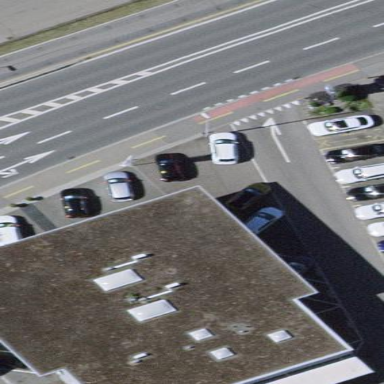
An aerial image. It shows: Building that houses car shop.